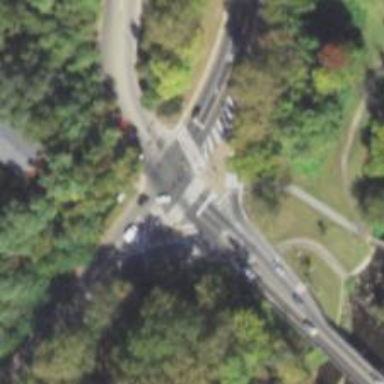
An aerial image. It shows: Marked crossing on the road.